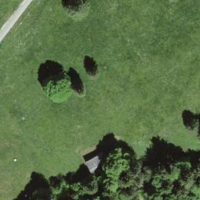
EUNIS habitat code: 52
Species observed at this site:
Papaver rhoeas